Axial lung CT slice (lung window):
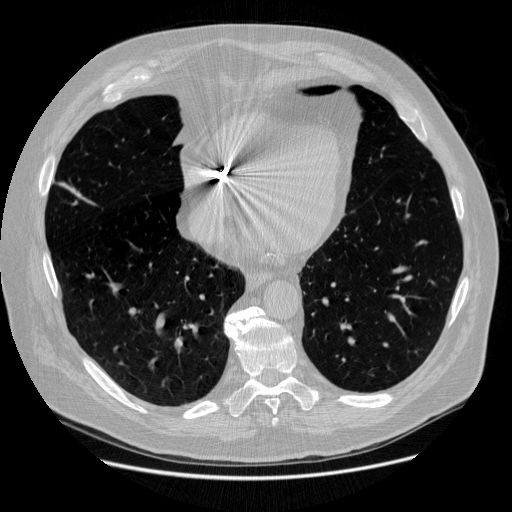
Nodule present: no